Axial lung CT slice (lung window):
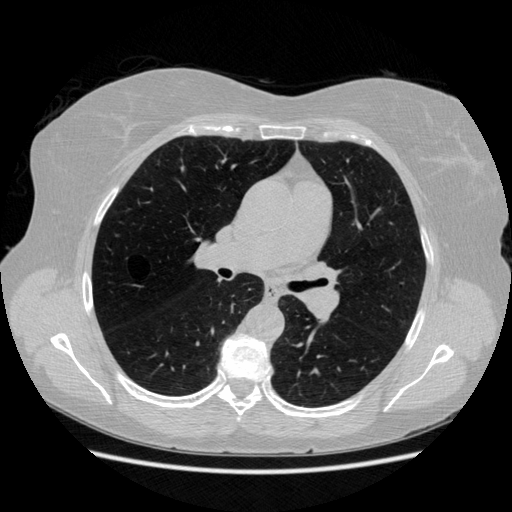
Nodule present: no